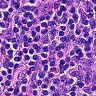
Metastatic tissue present: no